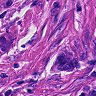
Metastatic tissue present: yes